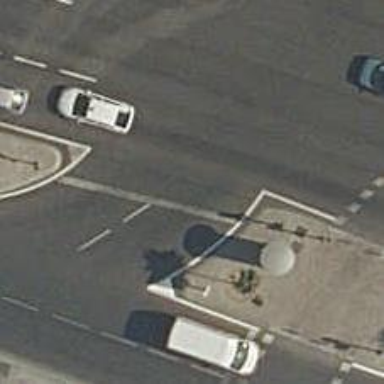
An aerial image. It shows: Road with traffic signals.